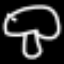
Label: mushroom